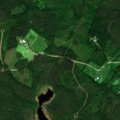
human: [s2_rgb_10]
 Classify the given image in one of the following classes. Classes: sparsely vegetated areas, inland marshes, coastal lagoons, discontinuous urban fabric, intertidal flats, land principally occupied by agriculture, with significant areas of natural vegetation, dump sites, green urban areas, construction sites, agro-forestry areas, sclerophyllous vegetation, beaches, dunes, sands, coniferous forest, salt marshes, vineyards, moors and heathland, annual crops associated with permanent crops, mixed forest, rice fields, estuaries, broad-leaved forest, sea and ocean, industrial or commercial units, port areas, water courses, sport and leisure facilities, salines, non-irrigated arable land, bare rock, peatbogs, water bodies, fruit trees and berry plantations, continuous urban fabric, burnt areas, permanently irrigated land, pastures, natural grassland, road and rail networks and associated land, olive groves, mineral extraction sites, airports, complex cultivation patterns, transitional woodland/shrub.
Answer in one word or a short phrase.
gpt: coniferous forest, mixed forest